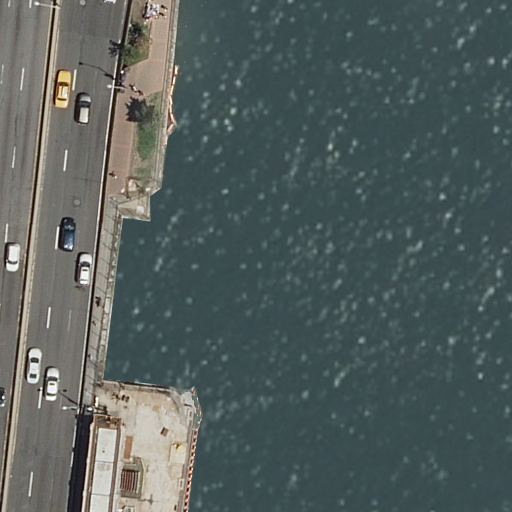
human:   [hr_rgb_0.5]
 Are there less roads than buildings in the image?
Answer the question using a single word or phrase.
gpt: no

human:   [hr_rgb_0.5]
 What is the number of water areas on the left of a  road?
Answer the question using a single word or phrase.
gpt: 0

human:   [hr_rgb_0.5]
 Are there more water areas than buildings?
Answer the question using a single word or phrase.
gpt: no

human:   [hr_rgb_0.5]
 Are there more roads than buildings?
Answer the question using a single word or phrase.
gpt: yes

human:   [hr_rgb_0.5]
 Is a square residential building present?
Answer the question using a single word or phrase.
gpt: no

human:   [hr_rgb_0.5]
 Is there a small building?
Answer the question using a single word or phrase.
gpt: no

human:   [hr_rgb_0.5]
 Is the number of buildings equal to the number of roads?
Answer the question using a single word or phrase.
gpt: no

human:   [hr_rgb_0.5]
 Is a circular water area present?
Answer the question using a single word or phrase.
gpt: no

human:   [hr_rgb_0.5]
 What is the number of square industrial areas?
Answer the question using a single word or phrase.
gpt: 0

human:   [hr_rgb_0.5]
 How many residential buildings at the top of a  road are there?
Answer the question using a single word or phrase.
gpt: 0

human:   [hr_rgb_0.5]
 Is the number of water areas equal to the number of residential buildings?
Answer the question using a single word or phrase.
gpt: yes

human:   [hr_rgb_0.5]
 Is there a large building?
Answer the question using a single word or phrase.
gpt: no

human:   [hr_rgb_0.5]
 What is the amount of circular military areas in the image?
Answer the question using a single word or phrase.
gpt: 0

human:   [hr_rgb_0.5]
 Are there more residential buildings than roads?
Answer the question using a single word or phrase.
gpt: no

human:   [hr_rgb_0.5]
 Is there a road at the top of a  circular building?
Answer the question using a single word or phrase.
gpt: no

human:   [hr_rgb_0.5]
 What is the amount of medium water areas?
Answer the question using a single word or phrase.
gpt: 0

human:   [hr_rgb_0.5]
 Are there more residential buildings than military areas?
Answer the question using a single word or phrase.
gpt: yes

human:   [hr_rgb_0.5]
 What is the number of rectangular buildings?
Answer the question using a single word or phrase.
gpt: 1

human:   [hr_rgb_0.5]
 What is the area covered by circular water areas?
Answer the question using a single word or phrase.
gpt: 0m2

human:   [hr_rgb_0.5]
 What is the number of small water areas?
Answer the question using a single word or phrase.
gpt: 0

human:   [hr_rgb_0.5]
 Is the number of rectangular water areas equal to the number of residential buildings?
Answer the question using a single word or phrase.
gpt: no

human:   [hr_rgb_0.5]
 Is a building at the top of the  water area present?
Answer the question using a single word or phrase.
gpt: no

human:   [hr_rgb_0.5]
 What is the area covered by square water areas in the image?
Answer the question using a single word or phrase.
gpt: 0m2

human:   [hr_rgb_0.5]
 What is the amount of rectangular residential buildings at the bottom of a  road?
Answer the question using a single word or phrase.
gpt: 1

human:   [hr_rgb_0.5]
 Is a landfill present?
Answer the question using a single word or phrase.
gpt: no

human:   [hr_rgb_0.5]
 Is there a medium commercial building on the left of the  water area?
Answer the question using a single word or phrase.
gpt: no

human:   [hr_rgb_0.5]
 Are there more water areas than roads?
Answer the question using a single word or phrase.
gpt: no

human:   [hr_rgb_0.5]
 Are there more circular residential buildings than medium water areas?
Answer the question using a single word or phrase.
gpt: no

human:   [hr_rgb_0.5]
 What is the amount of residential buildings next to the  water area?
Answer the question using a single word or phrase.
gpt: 1

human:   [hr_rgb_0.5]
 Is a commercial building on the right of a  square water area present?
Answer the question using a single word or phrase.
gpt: no

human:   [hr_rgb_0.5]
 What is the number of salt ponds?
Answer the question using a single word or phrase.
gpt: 0

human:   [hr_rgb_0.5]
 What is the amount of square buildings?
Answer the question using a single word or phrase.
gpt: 0

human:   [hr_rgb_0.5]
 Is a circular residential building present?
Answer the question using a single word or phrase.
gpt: no

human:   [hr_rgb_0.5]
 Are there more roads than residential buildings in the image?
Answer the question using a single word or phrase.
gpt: yes

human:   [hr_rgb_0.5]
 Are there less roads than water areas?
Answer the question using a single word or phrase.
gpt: no

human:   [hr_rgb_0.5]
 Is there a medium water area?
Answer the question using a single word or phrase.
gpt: no